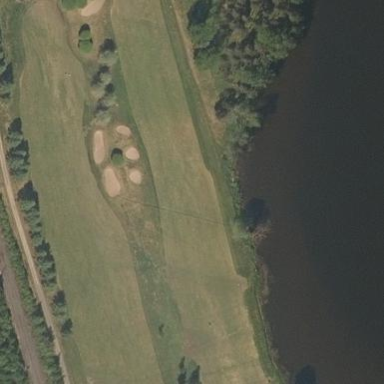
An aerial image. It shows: Well-maintained grassy area designated as golf fairway.